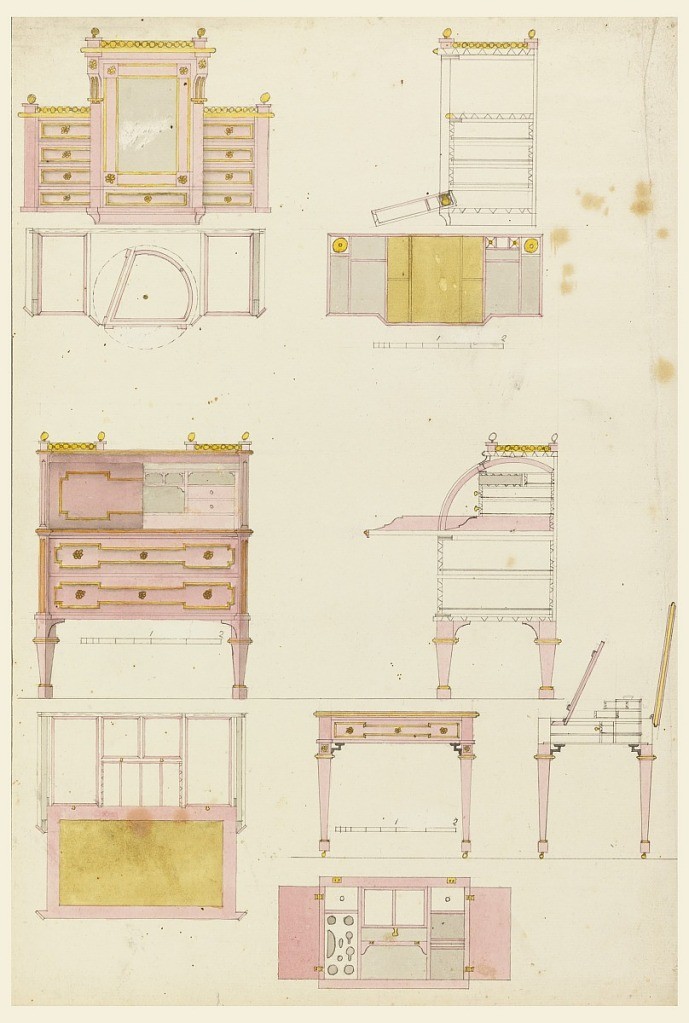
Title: Designs for Mechanical Furniture: Wardrobe, Desk and Dressing Table
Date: ca. 1805
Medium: Graphite, pen and black ink, brush and watercolor on paper
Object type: Drawing
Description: Above, wardrobe; center, desk; lower, combination writing and dressing table; top, two plans, section and elevation; center, section and elevation; two plans, section and elevation. Below, scale.